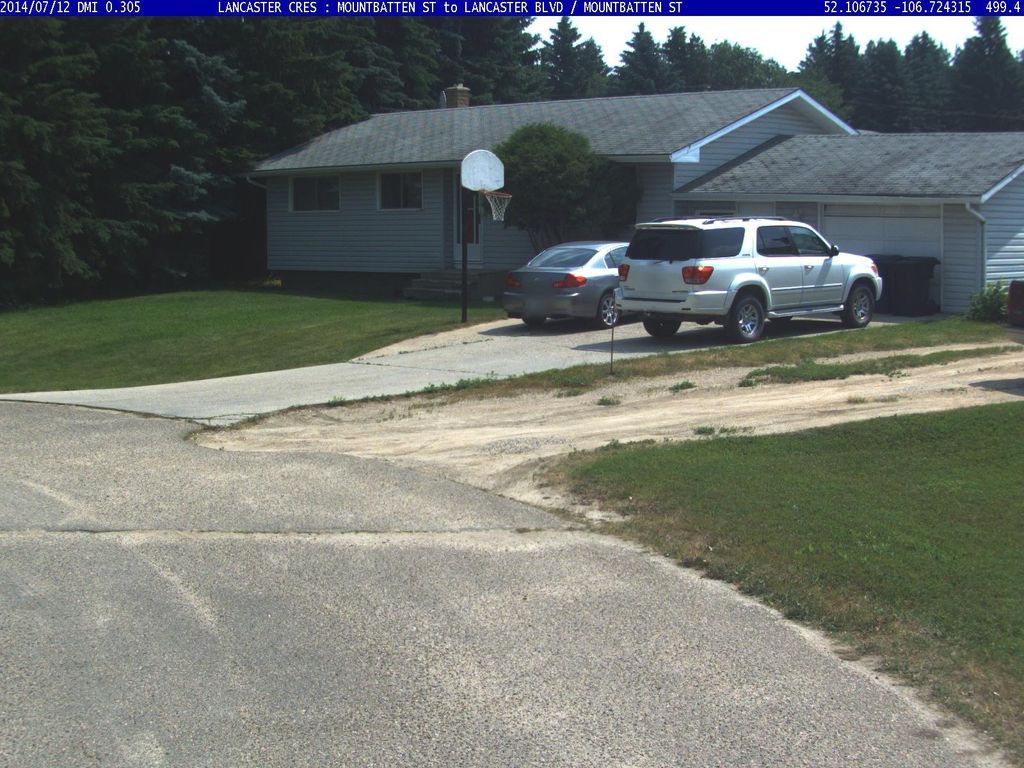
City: saskatoon